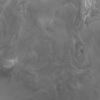
Atmospheric dust classification: not_dusty